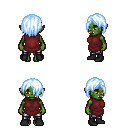
a pixel art fantasy rpg character, female body template, orc, green skin, maroon tunic, metal pants, white cyan bangs hairstyle, black shoes, four views (front, back, left, right), 2x2 character sprite sheet, small pixel art, hard edges, no anti-aliasing